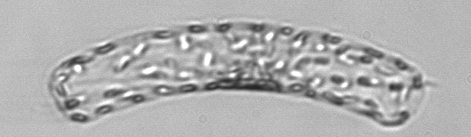
Label: Guinardia_striata